Current action and preconditions to check: trajectory_clear

Your task: For each precondition in the list above, predict whether it will hold at this action.

Consider the current scene as observed from the mobile robot's camera, and analyze the predicted future states of all dynamic agents (e.g., people, animals, vehicles, or any moving entities) within the NEXT SECOND.

IMPORTANT: Only answer "very likely" if you are absolutely certain—based on strong, clear evidence—that a dynamic agent will violate the precondition in the predicted future state. Do NOT answer "very likely" for unlikely, ambiguous, or low-probability risks.

Ask yourself for each precondition: Is there a high probability, with clear and convincing evidence, that the predicted future states of any dynamic agent will interfere with the predicted future state of the currently executing action within the NEXT SECOND, causing that precondition to fail?

Assess the risk level based on these predictions. Use "likely" or "very likely" if motions create a clear risk of interference.

Use "neutral" or "improbable" if agents are nearby but their predicted paths are clearly diverging or non-conflicting.

Failure Risk Categories: "very improbable", "improbable", "neutral", "likely", "very likely"

Answer Format: Output ONLY the probability_of_failure value from these categories: "very improbable", "improbable", "neutral", "likely", "very likely"

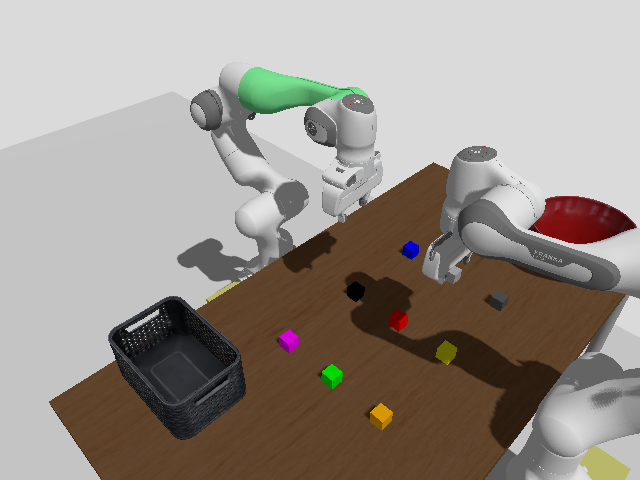

Answer: neutral